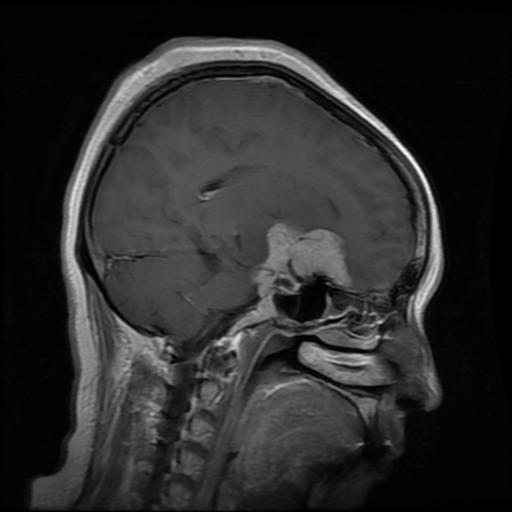
Label: meningioma